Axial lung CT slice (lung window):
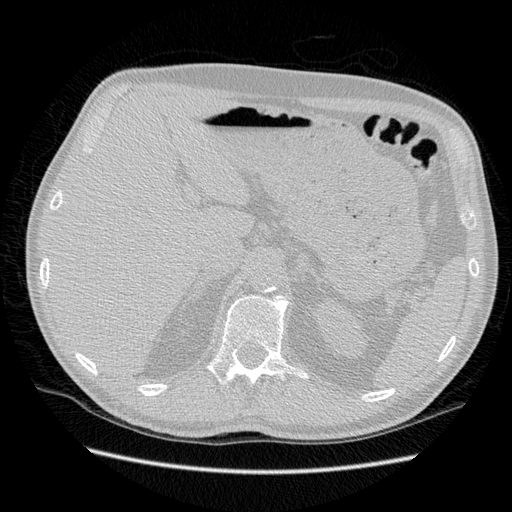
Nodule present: no